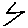
Label: zigzag